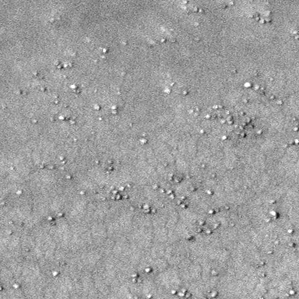
Label: frost